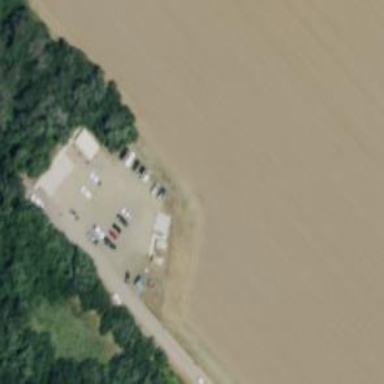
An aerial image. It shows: Gravel parking area.